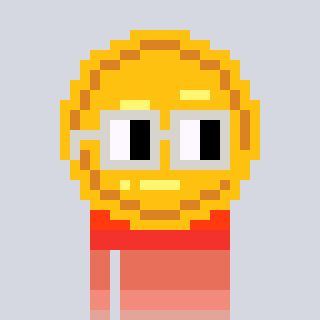
a pixel art character with square light gray glasses, a medal-shaped head and a peachy-colored body on a cool background